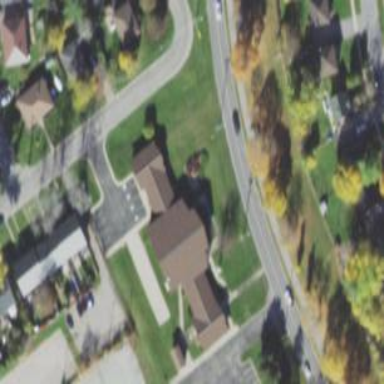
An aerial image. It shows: Church which is place of worship.